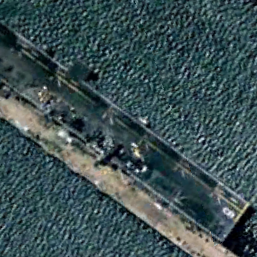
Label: assault